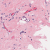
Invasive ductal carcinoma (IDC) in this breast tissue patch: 0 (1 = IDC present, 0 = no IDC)